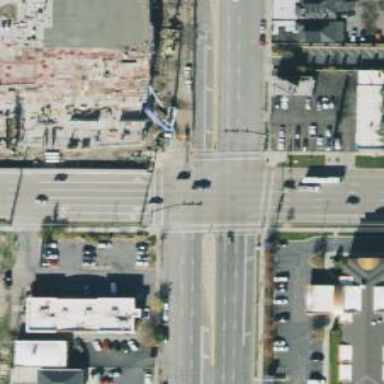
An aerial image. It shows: Primary highway with separate asphalt sidewalk.